В одном из проектов для полетов космических аппаратов в Солнечной системе предполагалось использовать солнечный парус площадью $S=1~км^2$. Парус раскрывается, когда аппарат движется вокруг Солнца по земной орбите, радиус которой $R_3=1.5\cdot 10^8~км$. При дальнейшем движении парус постоянно ориентирован перпендикулярно солнечным лучам, давление которых на земной орбите составляет $р=10^{-5}~Па$.
При какой массе космического аппарата он может улететь из Солнечной системы?
При какой максимальной массе аппарат может достичь орбиты Марса, радиус которой $R_м=2.3\cdot 10^{8}~км$? Гравитационное влияние Земли и других планет не учитывать. Произведение массы Солнца на гравитационную постоянную $GM_С=1.3 \cdot 10^{11}~км^3/с^2$.
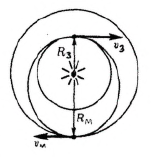
При какой массе космического аппарата он может улететь из Солнечной системы?
Решение: При раскрытии солнечного паруса на аппарат действуют сила притяжения Солнца и сила давления солнечных лучей. Результирующая этих сил —$$\begin{aligned}F_{эф}=G \frac{M_С m}{R_З^2}-p S=G \frac{M_С m}{R_З^2}-\frac{G m R_З^2 p S}{G m R_З^2}= \\=G \frac{\left(M_С-p S R_З^2 / G m\right) m}{R_З^2} .\end{aligned}$$Мы видим, что давление солнечных лучей как бы уменьшает силу притяжения аппарата к Солнцу эта сила оказывается такой, как если бы Солнце имело не массу $M_С$, а некую меньшую эффективную массу, равную$$M_{эф}=M_{С}-\frac{p S R_З^2}{G m} .$$Пользуясь введенной эффективной массой, мы можем дальше решать задачу без учета давления солнечных лучей.Полная энергия космического аппарата в гравитационном поле тела с массой $M_{эф}$ —$$E=\frac{m v^2}{2}-G \frac{m M_{эф}}{R} .$$Согласно закону сохранения энергии эта энергия в любой точке орбиты аппарата должна быть равна$$E=\frac{m v_З^2}{2}-G \frac{m M_{эф}}{R_З},$$где $v_З$ — скорость, которую имел аппарат в момент раскрытия паруса на расстоянии $R_З$ от Солнца. Эту скорость найдем из уравнения движения aппaрата по земной орбите под действием силы притяжения Солнца:$$\frac{m v_З^2}{R_З}=G \frac{m M_{С}}{R_З^2} \Rightarrow v_З=\sqrt{G \frac{M_{С}}{R_З}} .$$Таким образом,$$E=G \frac{m}{R_З}\left(\frac{M_{С}}{2}-M_{эф}\right)=G \frac{m}{R_З}\left(\frac{p S R_З^2}{G m}-\frac{M_{С}}{2}\right) .$$Aппарат может улететь из Солнечной системы, если $E \geqslant 0$, то есть при условии$$\frac{p S R_З^2}{G m}-\frac{M_С}{2} \geqslant 0 .$$Отсюда находим, при какой массе аппарата это возможно:$$M \leqslant \frac{2 p S R_З^2}{G M_С} \approx 3.46 \cdot 10^3~кг .$$
Ответ: $$M \leqslant \frac{2 p S R_З^2}{G M_С} \approx 3.46 \cdot 10^3~кг .$$

При какой максимальной массе аппарат может достичь орбиты Марса, радиус которой $R_м=2.3\cdot 10^{8}~км$?
Решение: При большей массе аппарат будет двигаться по замкнутым орбитам.Пусть при некоторой массе $m_1$ орбита аппарата касается орбиты Марса. (Из всех возможных масс $m$, при которых аппарат достигает орбиты Марса (пересекает ее), $m_1$ - максимальна.) В этом случае орбита аппарата — эллипс, большая ось которого равна $R_З+R_М$ (см. рисунок). В точках касания скорость аппарата перпендикулярна радиусу-вектору aппapaтa.Согласно закону сохранения энергии$$\begin{aligned}\frac{m_1 v_З^2}{2}-G \frac{m_1 M_{эф}}{R_З}= & \frac{m_1 v_М^2}{2}-G \frac{m_1 M_{эф}}{R_М} \Rightarrow \\& \Rightarrow v_З^2-v_М^2=2 G M_{эф}\left(\frac{1}{R_З}-\frac{1}{R_М}\right) .\end{aligned}$$Согласно второму закону Қеплера$$v_З R_З=v_{М} R_{М} \Rightarrow v_{М}=v_З \frac{R_З}{R_{М}} .$$Подставляя это выражение для $v_М$ и учитывая, что $v_З=\sqrt{G \frac{M_С}{R_З}}$, после несложных преобразований получим:$$2 M_{эф} R_{М}=M_{С}\left(R_{М}+R_З\right) .$$или$$2\left(M_{С}-\frac{p S R_З}{G m}\right) R_М=M_С\left(R_М+R_З\right) .$$Отсюда найдем максимальную массу $m_1$ аппарата, при которой аппарат может достичь орбиты Марса$$m_1=\frac{2 p S R_З^2}{G M_С} \frac{R_M}{R_М-R_З} \approx 10^4~кг .$$
Ответ: $$m_1=\frac{2 p S R_З^2}{G M_С} \frac{R_M}{R_М-R_З} \approx 10^4~кг .$$
Темы:
T, Механика, Динамика, Всероссийские, Давление света, Движение по орбите